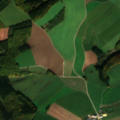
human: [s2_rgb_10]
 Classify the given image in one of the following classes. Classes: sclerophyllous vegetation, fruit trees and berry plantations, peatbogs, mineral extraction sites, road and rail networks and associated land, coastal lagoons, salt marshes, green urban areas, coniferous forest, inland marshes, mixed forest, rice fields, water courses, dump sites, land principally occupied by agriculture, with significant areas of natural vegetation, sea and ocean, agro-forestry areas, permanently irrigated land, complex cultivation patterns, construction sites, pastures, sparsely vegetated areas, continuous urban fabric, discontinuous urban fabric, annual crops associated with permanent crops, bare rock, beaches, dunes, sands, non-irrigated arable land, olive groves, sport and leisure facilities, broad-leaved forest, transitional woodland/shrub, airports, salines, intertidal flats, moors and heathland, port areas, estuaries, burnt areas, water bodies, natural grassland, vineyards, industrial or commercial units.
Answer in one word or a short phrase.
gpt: non-irrigated arable land, pastures, coniferous forest, mixed forest